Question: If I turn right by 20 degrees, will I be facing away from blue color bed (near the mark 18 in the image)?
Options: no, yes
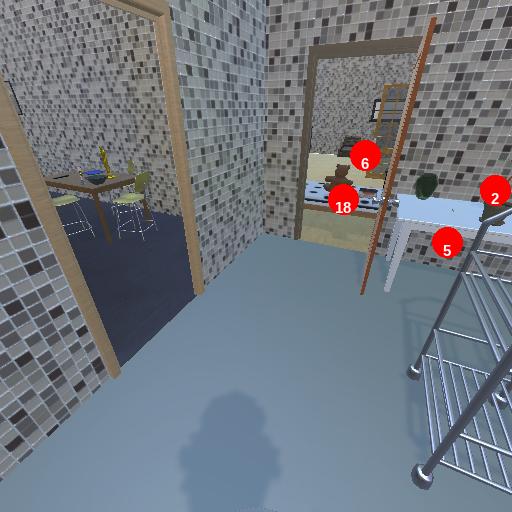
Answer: no